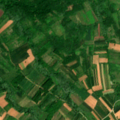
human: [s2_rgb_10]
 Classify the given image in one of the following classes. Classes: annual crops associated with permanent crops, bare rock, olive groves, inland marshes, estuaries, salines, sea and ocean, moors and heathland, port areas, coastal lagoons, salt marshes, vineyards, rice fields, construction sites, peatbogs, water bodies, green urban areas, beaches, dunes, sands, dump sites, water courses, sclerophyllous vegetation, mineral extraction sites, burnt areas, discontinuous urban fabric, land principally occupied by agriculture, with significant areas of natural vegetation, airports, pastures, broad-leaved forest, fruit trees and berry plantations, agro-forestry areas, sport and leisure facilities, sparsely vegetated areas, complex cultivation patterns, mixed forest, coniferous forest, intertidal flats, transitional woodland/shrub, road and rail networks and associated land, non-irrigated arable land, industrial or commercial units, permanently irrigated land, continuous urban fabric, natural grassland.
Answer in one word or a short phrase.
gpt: non-irrigated arable land, complex cultivation patterns, land principally occupied by agriculture, with significant areas of natural vegetation, broad-leaved forest, transitional woodland/shrub